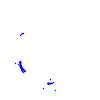
Particle: proton